Question: The picture shows the balloon popping problem. You need to pop all the balloons in a certain order. The reward for a popped balloon is the product of itself and the values on the left and right balloons. If there is no balloon on the left or right, multiply the value of the balloon on the left or right by 1. You need only find the total maximum reward. Give me the number.
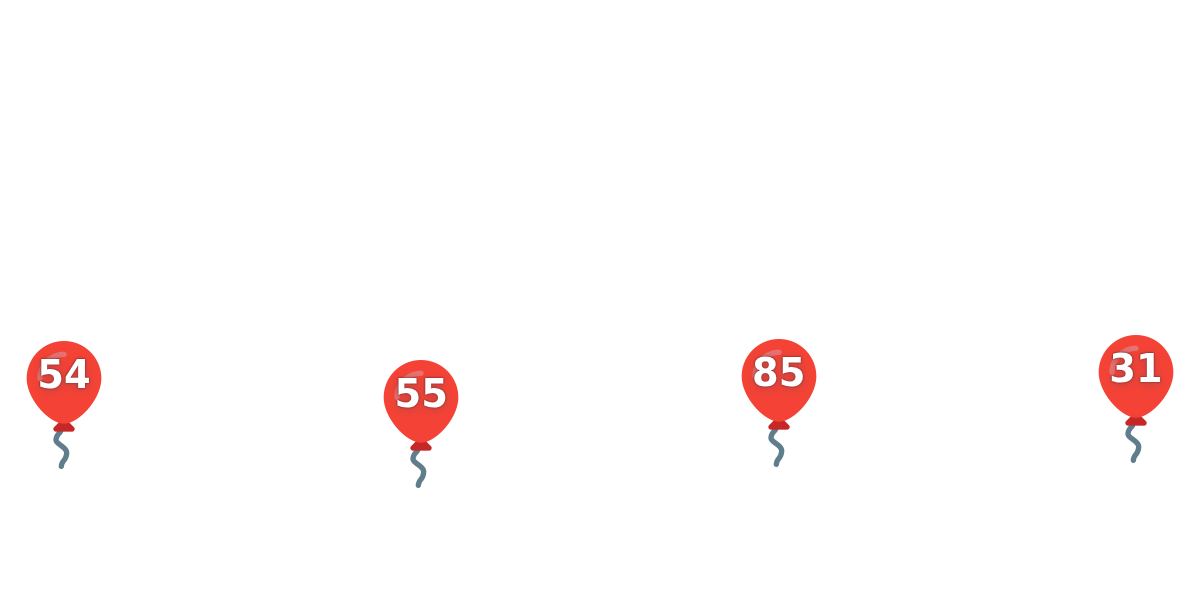
Answer: 396468